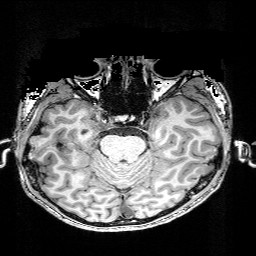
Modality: T1w
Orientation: coronal
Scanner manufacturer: siemens
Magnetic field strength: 3 T
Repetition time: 2.25 s
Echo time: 0.00418 s